Aerial crown-view tile of a tropical tree (Barro Colorado Island, Panama), acquired 20250616:
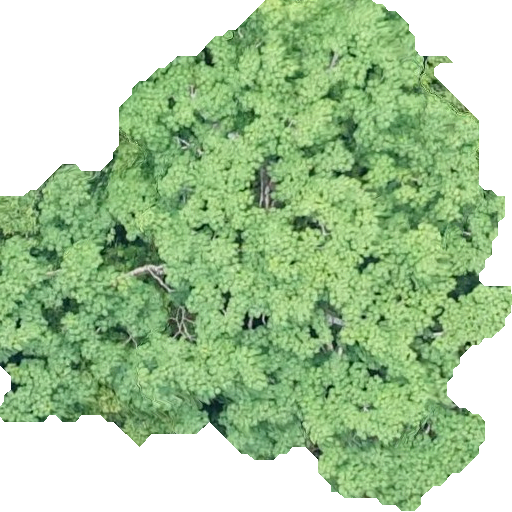
Species: Pseudobombax septenatum
GBIF accepted scientific name: Pseudobombax septenatum
Crown area: 276.145 m²